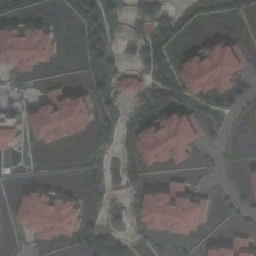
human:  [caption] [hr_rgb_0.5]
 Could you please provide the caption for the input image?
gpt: Some red buildings and green trees in a medium-sized residential area.

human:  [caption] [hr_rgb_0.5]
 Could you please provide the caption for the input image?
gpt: Some red buildings and green trees are in the residential area.

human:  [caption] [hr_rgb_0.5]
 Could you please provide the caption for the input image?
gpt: The winding gray road is flanked by six red houses

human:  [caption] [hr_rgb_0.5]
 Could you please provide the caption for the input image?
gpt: Some red buildings and green trees are in an average residential area.

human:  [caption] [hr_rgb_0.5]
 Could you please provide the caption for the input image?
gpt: One red house leads a winding grey Road